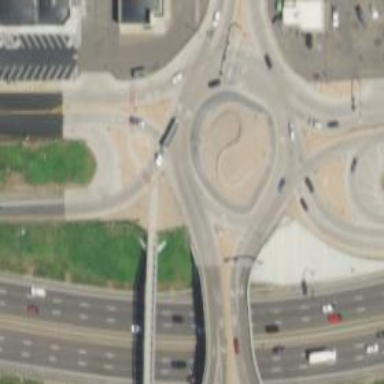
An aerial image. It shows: Secondary road around roundabout.